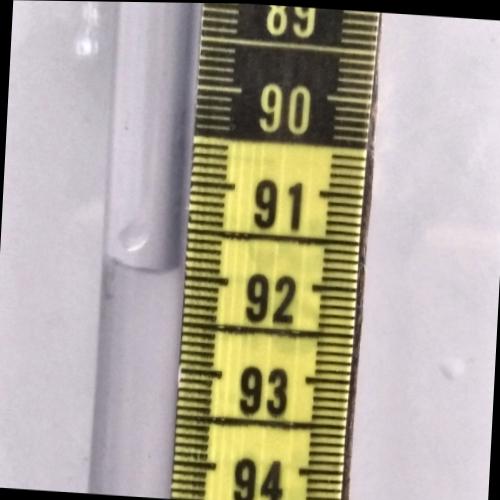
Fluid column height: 91.9 cm